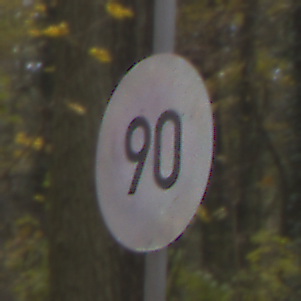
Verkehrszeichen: Geschwindigkeit90
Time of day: MorningAfternoon
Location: Outdoor (Nature)
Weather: Overcast
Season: Autumn
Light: Natural